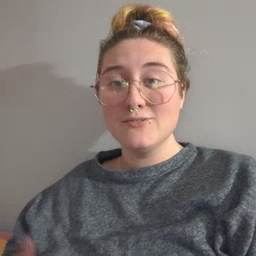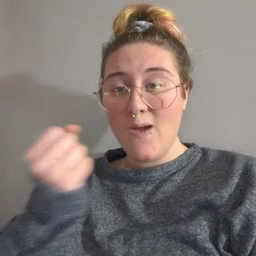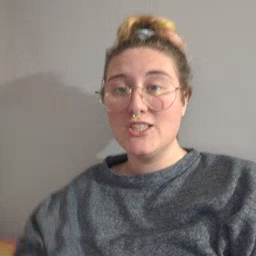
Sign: drawer